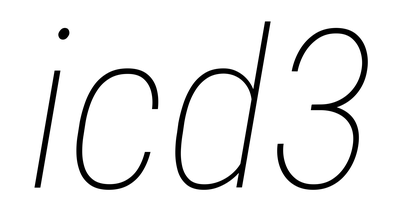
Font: Roboto-Italic_Condensed_Thin_Italic